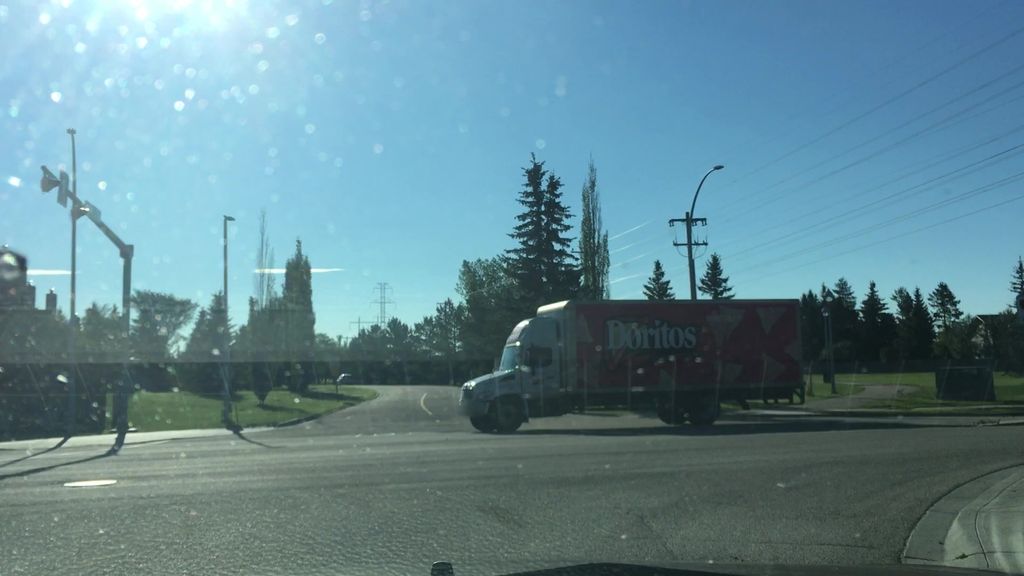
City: edmonton